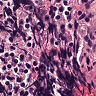
Metastatic tissue present: no